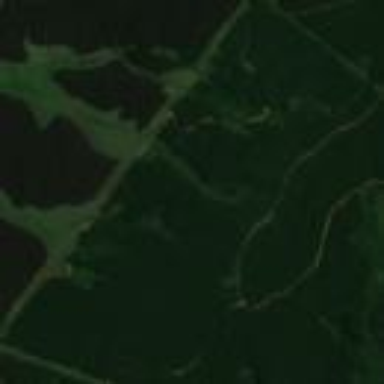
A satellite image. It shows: Forest area designated for plantation forestry.